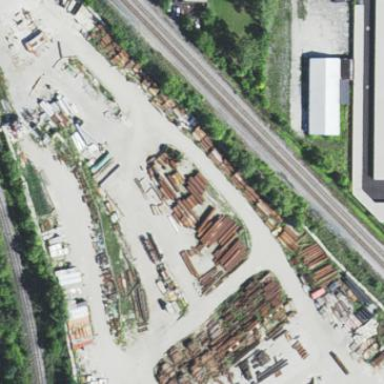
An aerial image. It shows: Brownfield site.